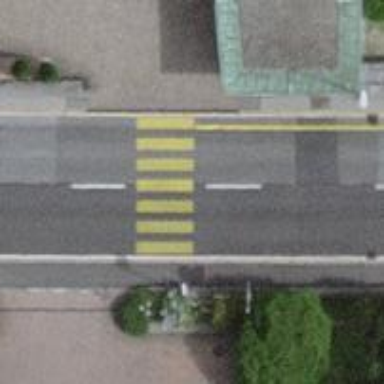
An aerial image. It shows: Uncontrolled zebra crossing with notable zebra markings.